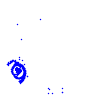
Particle: electron